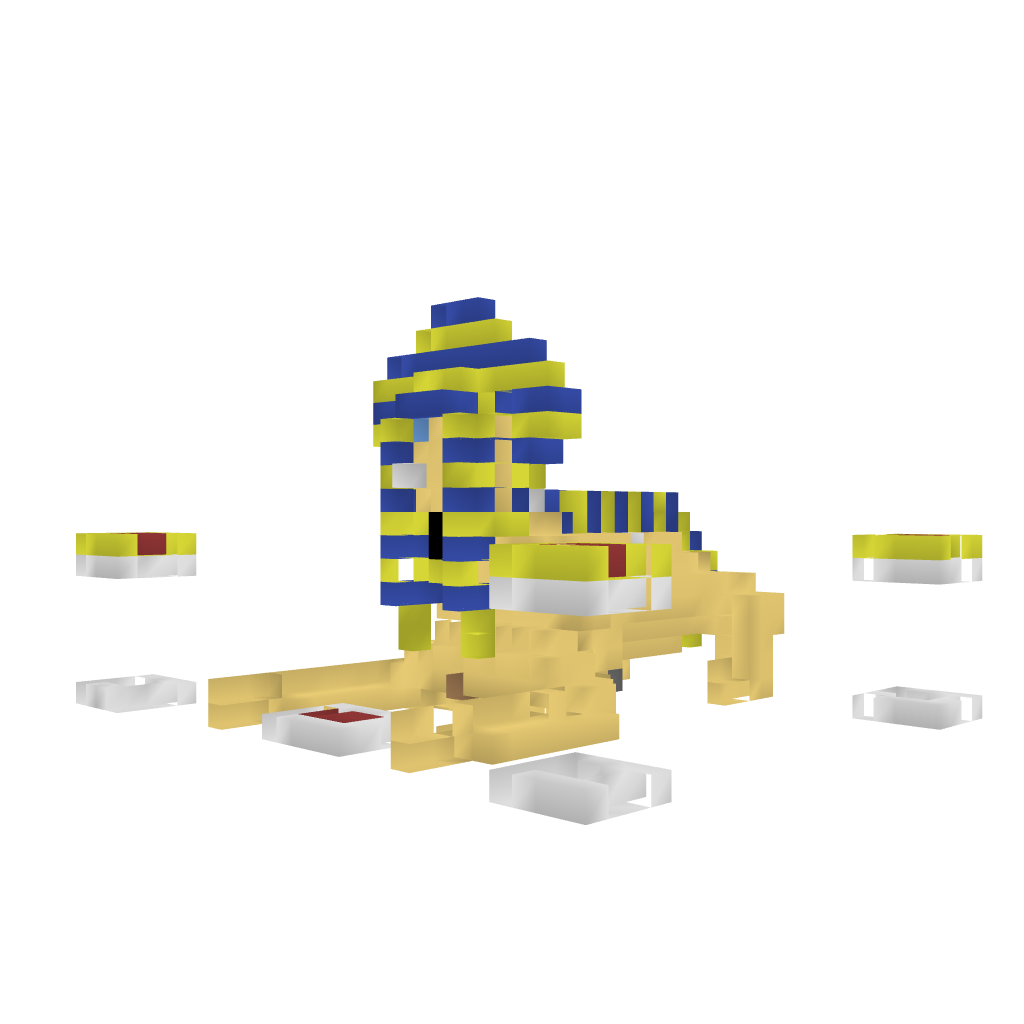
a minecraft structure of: Night Lit Sphinx good quality